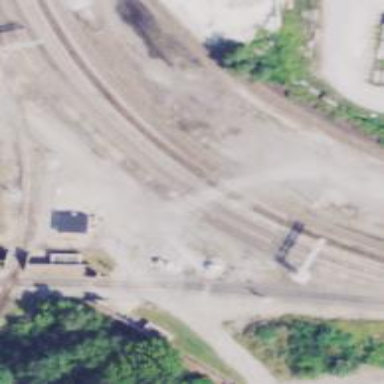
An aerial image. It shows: Level crossing along the railway.